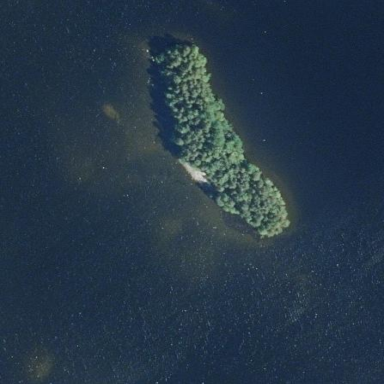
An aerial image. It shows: Islet.